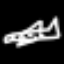
Label: airplane